Field crop: maize
Growth stage: 1
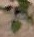
Species: chenopodium